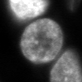
Tissue sample: ovarian
Magnification: 2.5x
Cell type: T cells
Senescence state: normal